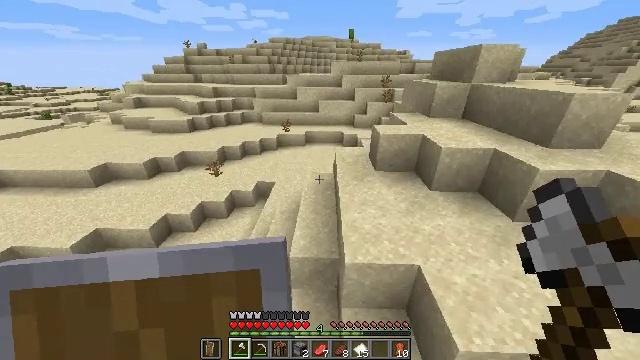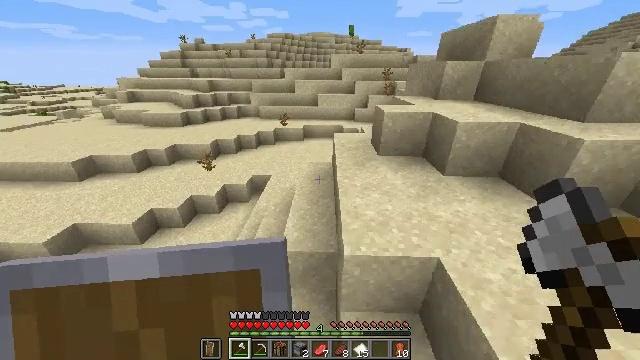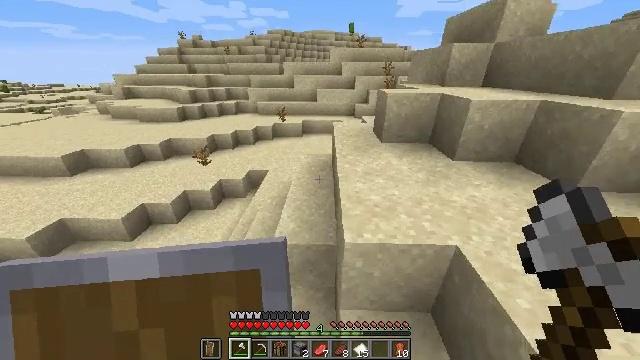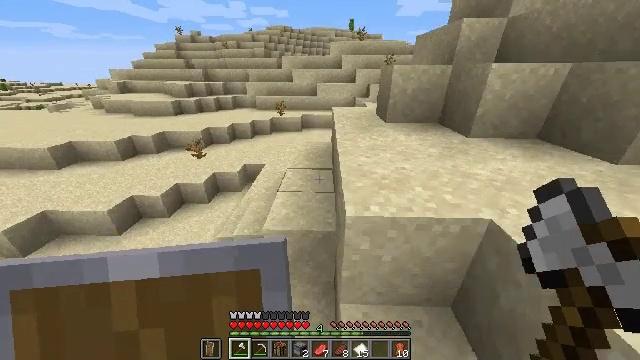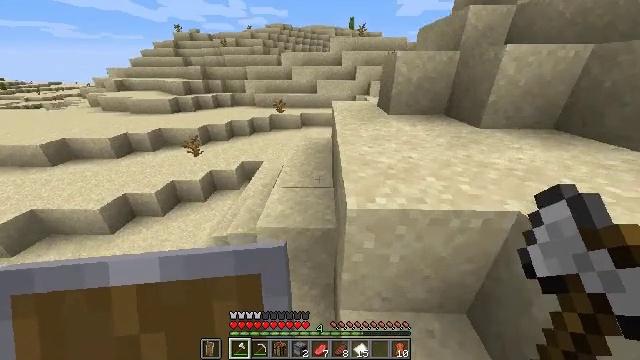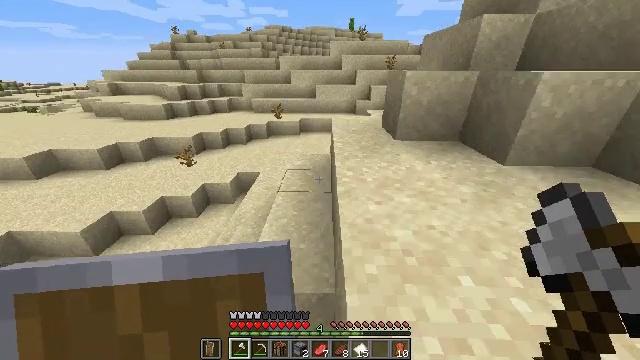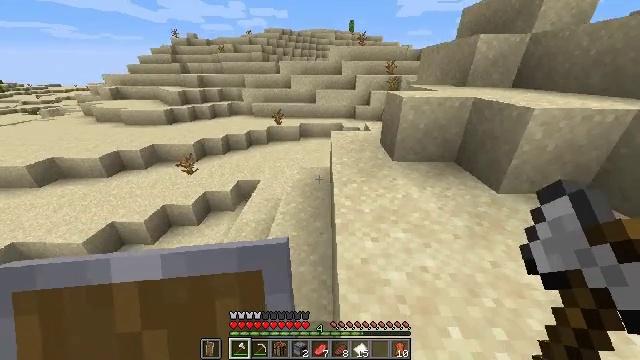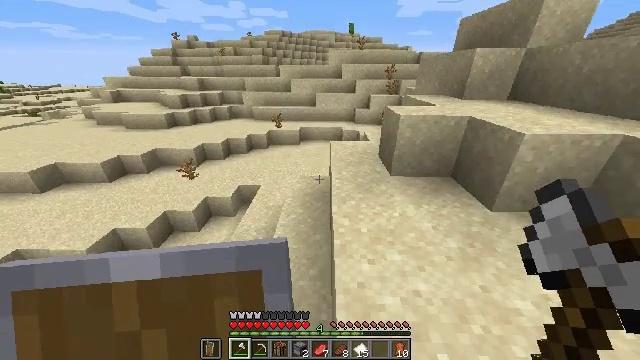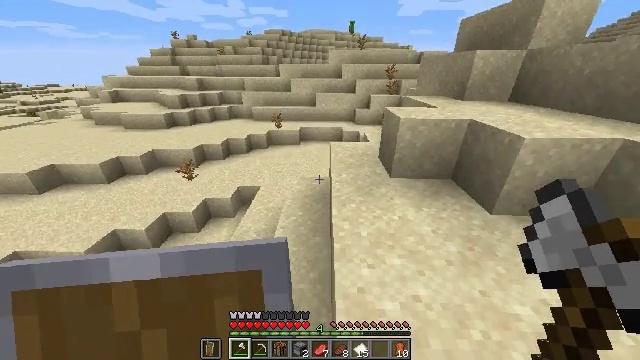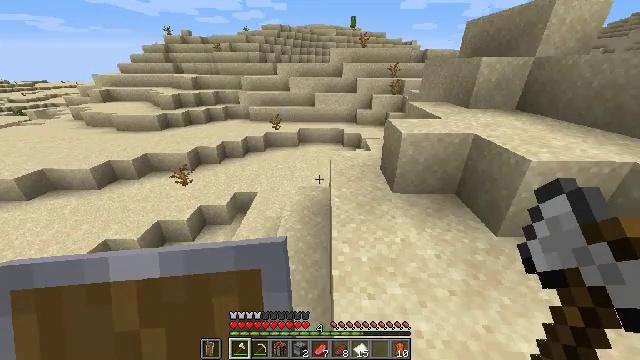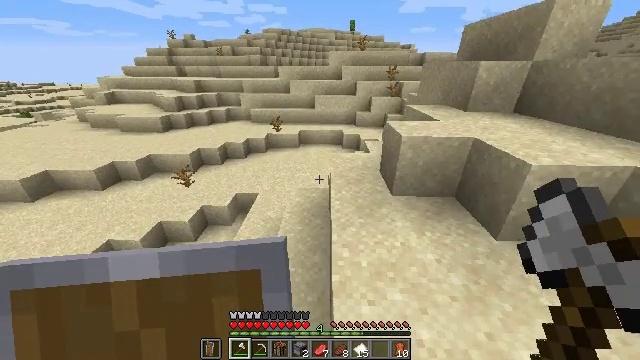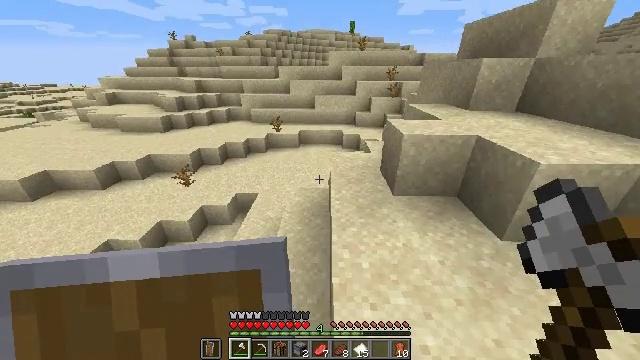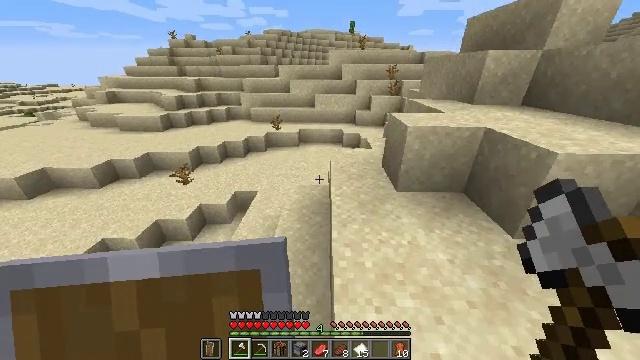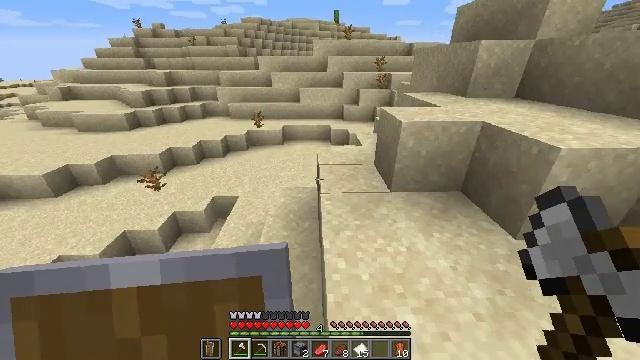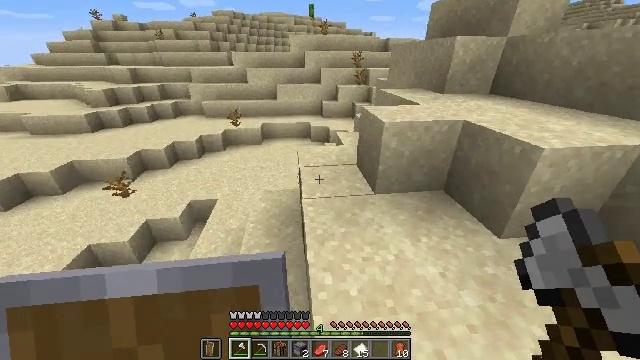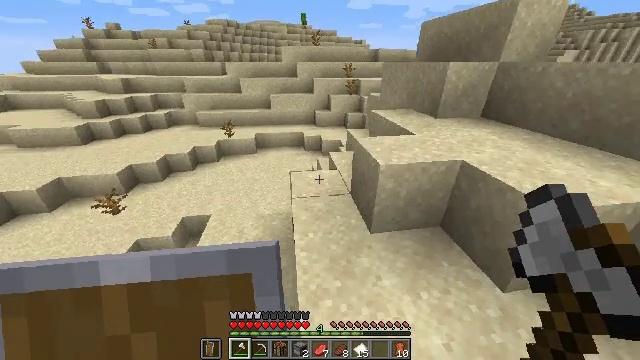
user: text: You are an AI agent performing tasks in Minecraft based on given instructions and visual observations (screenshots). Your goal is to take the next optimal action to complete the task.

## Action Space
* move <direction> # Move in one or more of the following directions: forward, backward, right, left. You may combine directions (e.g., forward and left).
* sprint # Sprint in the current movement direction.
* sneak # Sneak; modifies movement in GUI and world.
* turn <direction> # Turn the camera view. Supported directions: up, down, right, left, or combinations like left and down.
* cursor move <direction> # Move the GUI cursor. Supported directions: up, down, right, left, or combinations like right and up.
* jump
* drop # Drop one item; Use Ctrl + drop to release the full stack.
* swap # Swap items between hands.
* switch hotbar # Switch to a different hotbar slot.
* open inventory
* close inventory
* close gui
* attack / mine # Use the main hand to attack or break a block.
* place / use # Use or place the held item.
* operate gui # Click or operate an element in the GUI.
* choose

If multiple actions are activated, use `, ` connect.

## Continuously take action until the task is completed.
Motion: motion action
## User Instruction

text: Left click to mine the dead bush.
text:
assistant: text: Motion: sprint, jump
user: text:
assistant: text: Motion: sprint, jump
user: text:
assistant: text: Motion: sprint, jump
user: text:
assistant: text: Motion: sprint, jump
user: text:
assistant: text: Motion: sprint, jump
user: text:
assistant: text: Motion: sprint, jump
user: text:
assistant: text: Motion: sprint, jump
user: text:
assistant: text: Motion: sprint, jump
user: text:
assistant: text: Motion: sprint, jump
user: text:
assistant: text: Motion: sprint, jump
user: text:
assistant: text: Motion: sprint, jump
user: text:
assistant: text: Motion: sprint, jump
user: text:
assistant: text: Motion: sprint, turn right, jump
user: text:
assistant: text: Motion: sprint, turn right, jump
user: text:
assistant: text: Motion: sprint, turn right, jump
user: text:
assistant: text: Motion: sprint, turn right, jump
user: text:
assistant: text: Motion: sprint, turn right, jump
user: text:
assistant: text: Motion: sprint, jump
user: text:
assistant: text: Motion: sprint, jump
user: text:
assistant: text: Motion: move left, sprint, jump
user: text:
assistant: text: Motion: move left, sprint, jump
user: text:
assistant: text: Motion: move left, sprint, jump
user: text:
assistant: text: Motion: move left, sprint, jump
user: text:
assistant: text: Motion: move left, sprint, jump
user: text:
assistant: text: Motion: sprint, jump
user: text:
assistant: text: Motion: sprint, jump
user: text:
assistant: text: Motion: sprint, turn right, jump
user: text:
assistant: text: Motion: sprint, turn right and down, jump
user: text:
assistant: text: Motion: sprint, turn right, jump
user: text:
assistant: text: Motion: sprint, jump